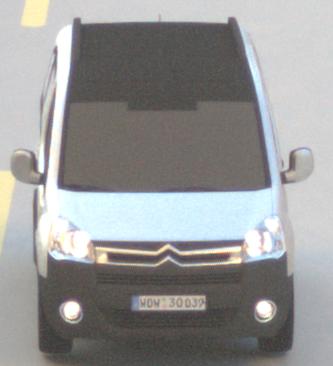
Make: Citroen
Model: Berlingo Kombi VTi 120
Detailed model: Berlingo (II) Kombi
Model produced from: 2009/12
Model produced until: 2012/03
Doors: 5
Color: white
Road condition: dry road
Daytime: sunrise or sunset
Contrast: medium contrast